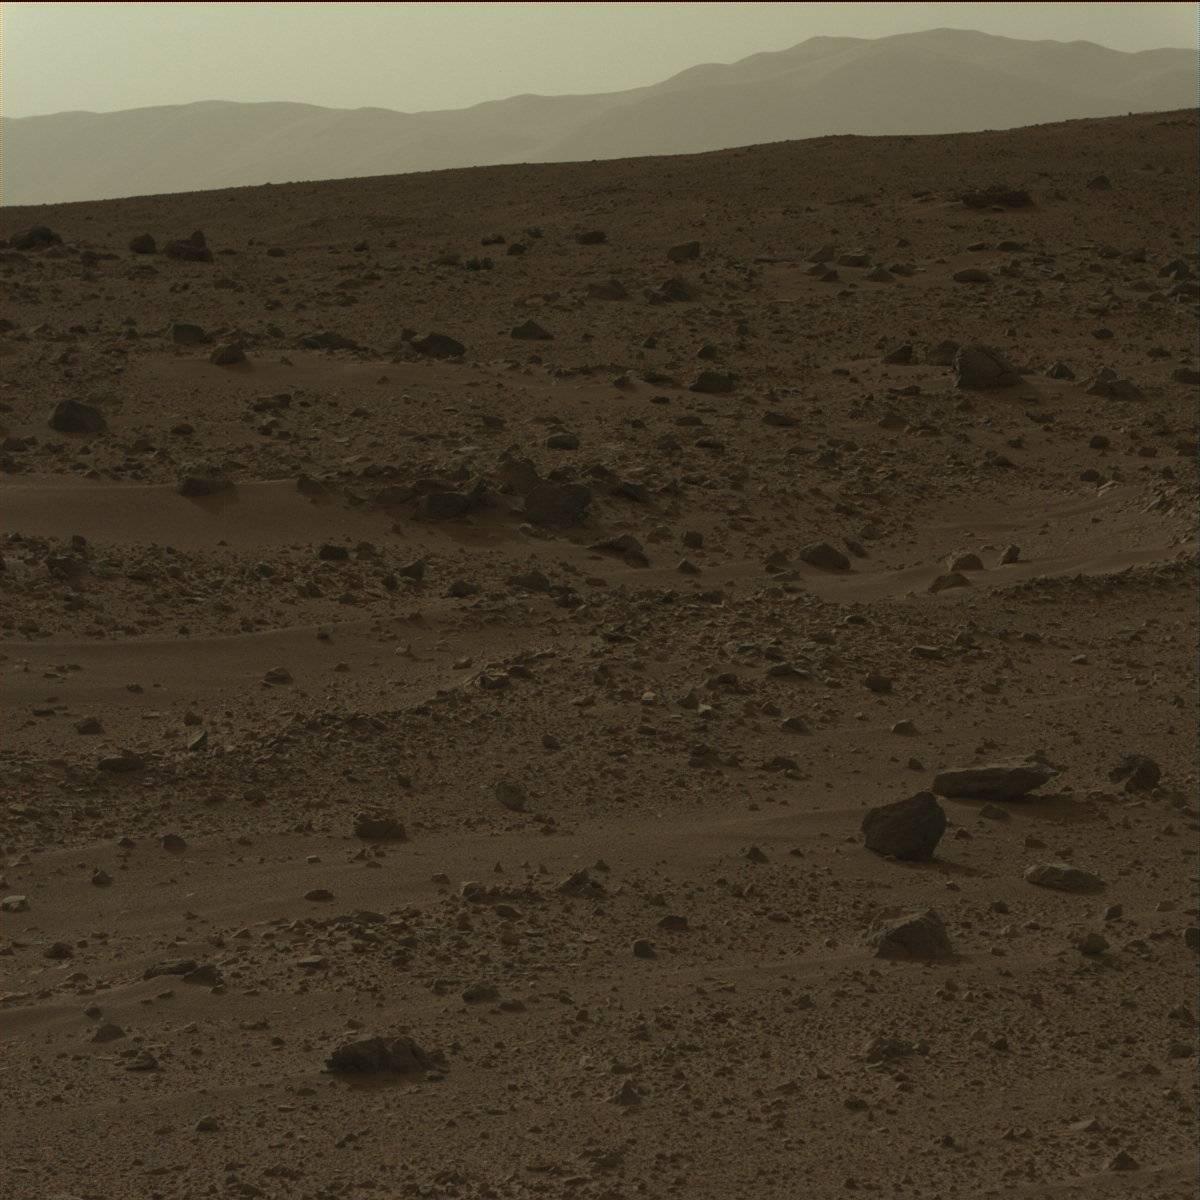
Terrain classes present: Ridge, Rock, Sand / Soil, Sky